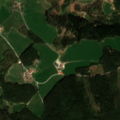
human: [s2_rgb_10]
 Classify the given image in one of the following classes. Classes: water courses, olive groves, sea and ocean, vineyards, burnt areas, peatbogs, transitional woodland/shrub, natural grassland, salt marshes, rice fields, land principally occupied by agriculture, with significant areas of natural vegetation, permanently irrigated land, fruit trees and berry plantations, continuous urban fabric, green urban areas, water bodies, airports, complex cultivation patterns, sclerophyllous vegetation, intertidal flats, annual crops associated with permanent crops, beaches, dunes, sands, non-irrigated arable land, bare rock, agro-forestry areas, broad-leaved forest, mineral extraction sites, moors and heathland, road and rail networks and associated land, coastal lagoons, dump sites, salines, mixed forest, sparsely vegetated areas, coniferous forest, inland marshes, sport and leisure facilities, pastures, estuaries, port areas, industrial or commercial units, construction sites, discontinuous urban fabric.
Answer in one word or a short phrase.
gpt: pastures, complex cultivation patterns, coniferous forest